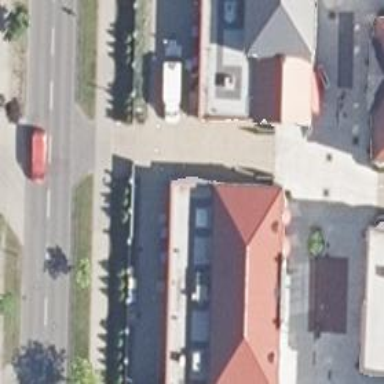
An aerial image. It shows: Building housing clothes shop.